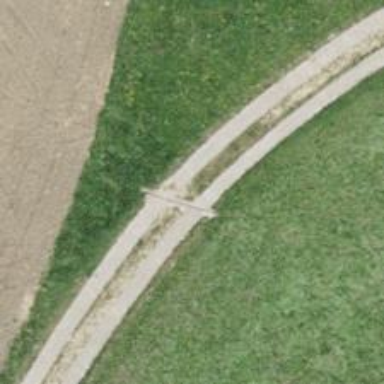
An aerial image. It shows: Track road with grade3 tracktype.